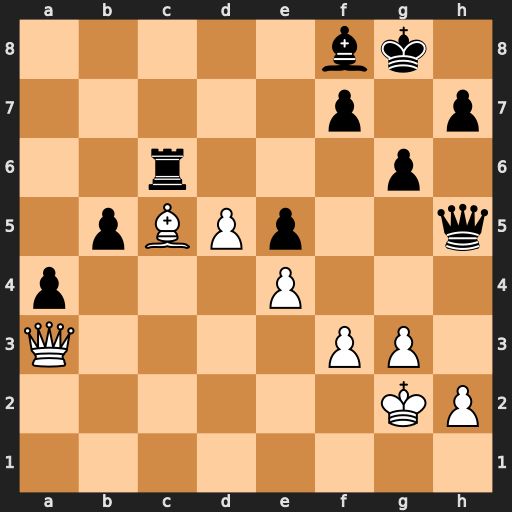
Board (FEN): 5bk1/5p1p/2r3p1/1pBPp2q/p3P3/Q4PP1/6KP/8
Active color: w
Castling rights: -
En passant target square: -
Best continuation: dxc6 Bxc5 Qxc5